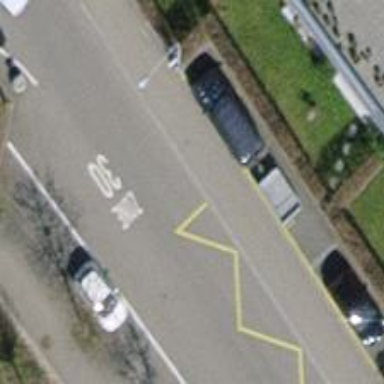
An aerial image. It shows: Bus stop with platform for public transport.